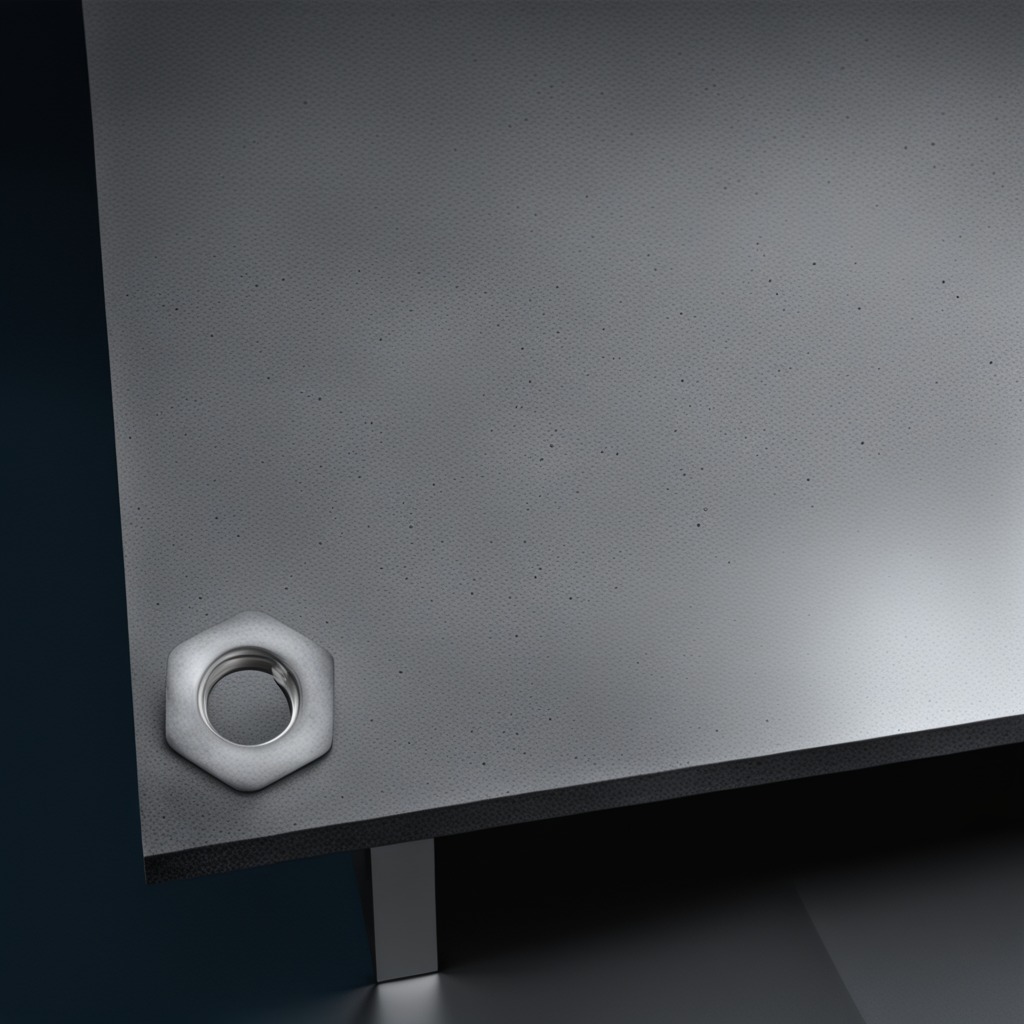
A metal nut is lying on a clean granite table inside a workshop at night.